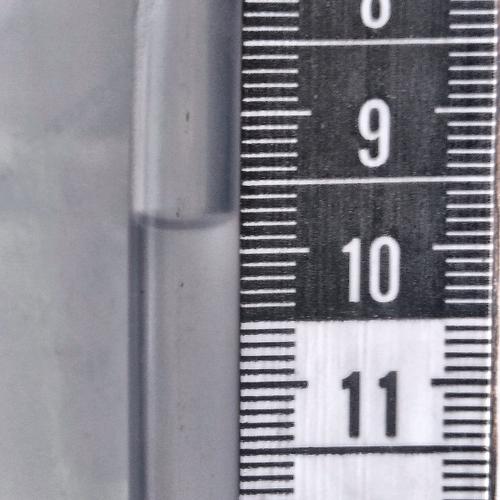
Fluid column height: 9.8 cm